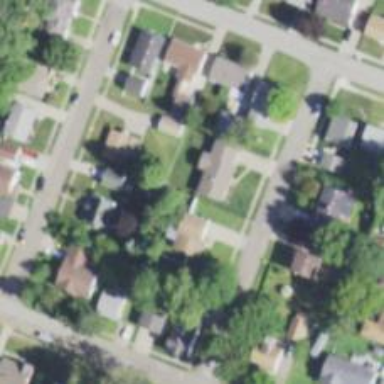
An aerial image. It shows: Neighborhood.